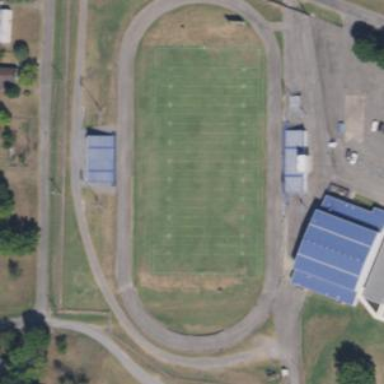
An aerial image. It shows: American football pitch for leisure and sport activities.